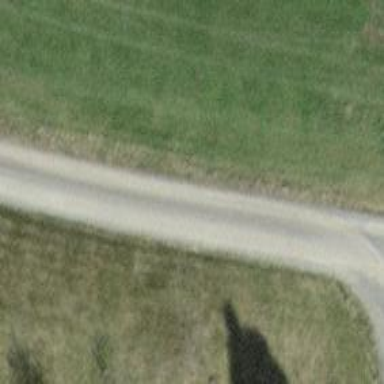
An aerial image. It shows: Gravel track with grade2 tracktype.